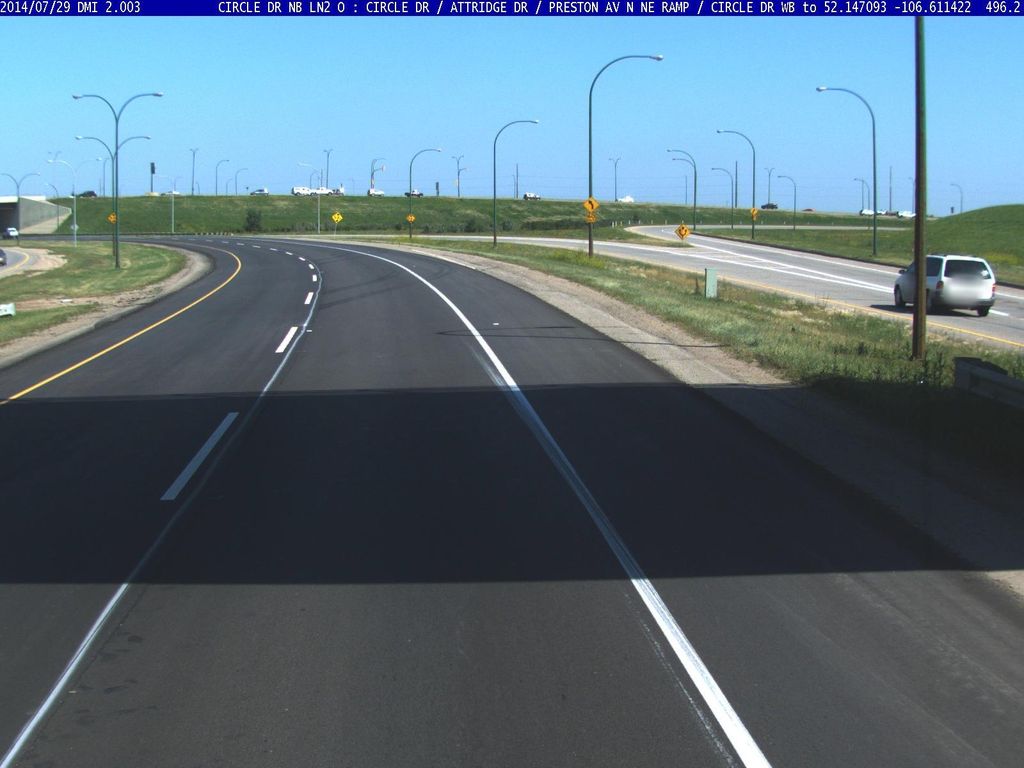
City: saskatoon